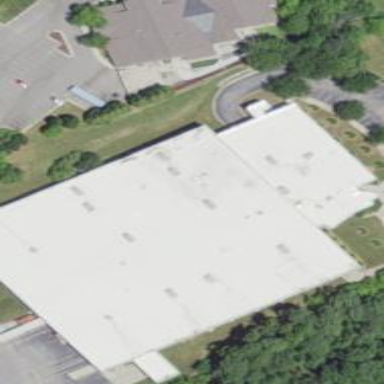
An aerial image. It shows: Commercial building.